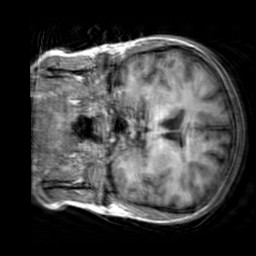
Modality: T1w
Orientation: coronal
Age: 23
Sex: female
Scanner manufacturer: siemens
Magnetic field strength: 3 T
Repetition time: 2.3 s
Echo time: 0.00303 s